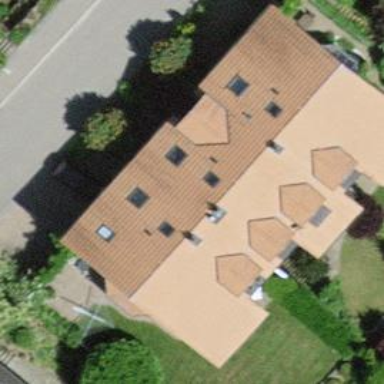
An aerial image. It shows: Simple house.